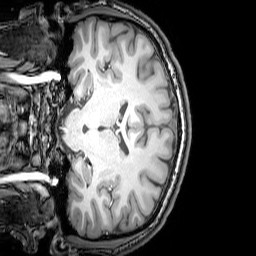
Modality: T1w
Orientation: coronal
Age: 26
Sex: male
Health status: healthy
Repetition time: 0.081 s
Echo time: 0.037 s